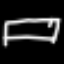
Label: bed